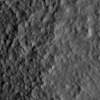
Atmospheric dust classification: not_dusty